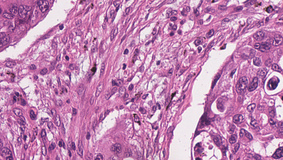
Tumor epithelial tissue: yes
Tumor-associated stroma tissue: yes
Normal tissue: no